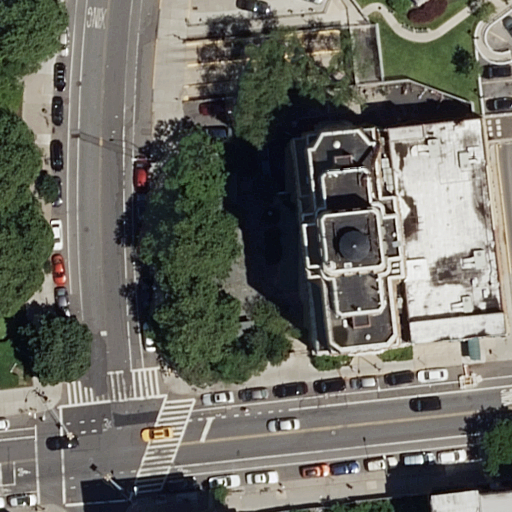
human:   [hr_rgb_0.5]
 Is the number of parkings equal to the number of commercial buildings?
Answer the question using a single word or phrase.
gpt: no

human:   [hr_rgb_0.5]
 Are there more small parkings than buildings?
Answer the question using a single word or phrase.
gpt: no

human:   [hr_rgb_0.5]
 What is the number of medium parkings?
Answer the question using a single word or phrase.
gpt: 1

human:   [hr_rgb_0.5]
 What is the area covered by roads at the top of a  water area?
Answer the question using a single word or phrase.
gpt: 0m2

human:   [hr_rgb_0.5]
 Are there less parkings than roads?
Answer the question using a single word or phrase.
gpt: yes

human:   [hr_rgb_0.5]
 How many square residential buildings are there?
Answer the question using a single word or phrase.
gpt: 0

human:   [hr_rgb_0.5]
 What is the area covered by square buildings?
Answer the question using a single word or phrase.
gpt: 0m2

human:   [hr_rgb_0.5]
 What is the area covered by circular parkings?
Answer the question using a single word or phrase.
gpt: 0m2

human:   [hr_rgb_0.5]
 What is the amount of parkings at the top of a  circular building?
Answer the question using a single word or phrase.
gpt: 0

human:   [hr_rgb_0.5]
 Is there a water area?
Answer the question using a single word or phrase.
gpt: no

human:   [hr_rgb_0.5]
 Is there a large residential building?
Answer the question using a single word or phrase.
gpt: yes

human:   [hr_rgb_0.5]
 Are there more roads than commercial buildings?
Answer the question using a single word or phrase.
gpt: yes

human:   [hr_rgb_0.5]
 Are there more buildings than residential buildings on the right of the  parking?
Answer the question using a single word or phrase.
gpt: yes

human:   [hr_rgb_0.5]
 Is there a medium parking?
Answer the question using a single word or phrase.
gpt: yes

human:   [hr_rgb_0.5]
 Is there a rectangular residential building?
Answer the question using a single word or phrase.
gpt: yes

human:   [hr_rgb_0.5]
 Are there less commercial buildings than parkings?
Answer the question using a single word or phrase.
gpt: yes

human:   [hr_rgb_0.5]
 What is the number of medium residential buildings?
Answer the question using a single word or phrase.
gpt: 1

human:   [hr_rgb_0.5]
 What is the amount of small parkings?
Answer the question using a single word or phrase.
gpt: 0

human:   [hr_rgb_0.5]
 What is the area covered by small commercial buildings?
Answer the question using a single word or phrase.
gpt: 0m2

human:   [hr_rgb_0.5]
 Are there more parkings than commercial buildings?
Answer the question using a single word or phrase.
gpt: yes

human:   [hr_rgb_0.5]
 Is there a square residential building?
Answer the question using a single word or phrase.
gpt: no

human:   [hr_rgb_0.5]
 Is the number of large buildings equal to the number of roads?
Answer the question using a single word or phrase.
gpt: no

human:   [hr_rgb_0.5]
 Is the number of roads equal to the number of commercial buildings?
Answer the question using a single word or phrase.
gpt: no

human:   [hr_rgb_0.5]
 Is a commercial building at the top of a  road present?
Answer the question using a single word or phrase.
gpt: no

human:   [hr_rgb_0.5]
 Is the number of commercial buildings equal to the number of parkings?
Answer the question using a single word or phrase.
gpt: no

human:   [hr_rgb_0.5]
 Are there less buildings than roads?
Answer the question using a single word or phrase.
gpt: no

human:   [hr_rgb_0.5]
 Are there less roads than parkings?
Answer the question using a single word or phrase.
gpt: no

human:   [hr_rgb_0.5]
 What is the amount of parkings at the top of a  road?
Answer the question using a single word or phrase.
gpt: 1

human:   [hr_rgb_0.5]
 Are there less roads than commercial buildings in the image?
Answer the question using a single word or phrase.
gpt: no

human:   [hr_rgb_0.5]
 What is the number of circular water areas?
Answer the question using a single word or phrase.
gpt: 0

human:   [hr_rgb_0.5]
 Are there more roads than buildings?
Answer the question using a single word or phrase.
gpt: no

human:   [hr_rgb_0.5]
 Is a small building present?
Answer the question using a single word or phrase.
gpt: yes

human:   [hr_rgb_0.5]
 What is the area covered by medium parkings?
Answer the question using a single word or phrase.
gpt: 303m2

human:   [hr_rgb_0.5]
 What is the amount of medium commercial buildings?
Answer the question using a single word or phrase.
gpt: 0

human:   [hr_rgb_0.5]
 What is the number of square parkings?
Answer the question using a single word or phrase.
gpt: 0

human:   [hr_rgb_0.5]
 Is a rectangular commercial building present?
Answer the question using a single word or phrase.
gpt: no